Question: I use XCode on many 64-bit projects, with no problem... But many times, I will find that while a target is set for 64-bit, all-but-most-basic code-completion and syntax highlighting stops working. This is the case whether ARC is enabled - .. (and yes, I know 32-bit isn't valid target under ARC, blah blah blah... but the funny thing is.. Syntax highlighting usually DOES work on such a misbehaving project if then switched to 32 bit mode. I have tried deleting "Derived Data", cleaning, analyzing, etc. See below for an illustration of the issue. This is on a 10.7.3, 12GB RAM, 8-Core 2008 MacPro.
You know what I'm talking about if up at the top, you see Xcode saying
'(Paused) Indexing... 0 of ...'
Any ideas?

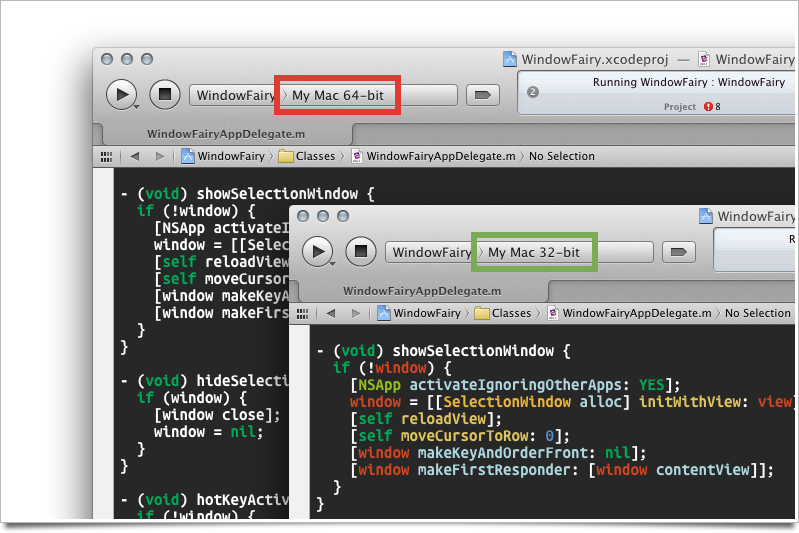
Answer: I can confirm, after several tests, that goint into 'Product -> Edit Scheme ->' and then Toggle Either / Or 'Peristent State / Document Versions' DOES fix this.